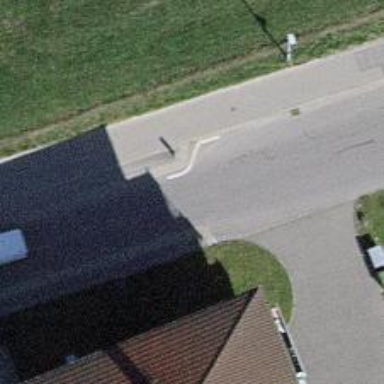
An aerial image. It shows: Bus stop equipped with public transport stop position.